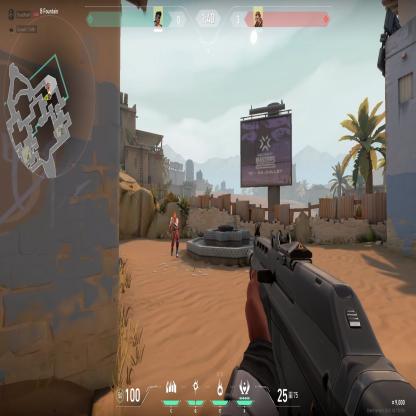
Label: enemy